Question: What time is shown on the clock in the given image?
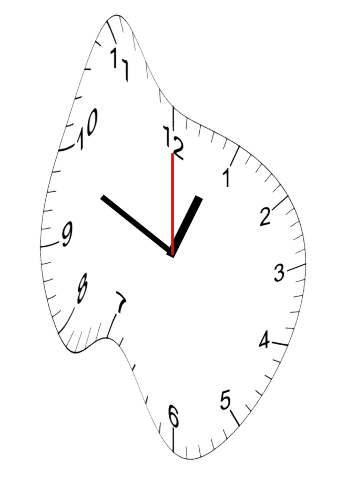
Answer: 12:49:00